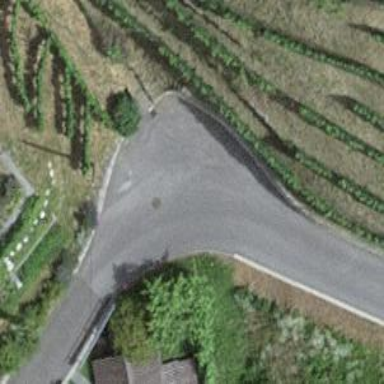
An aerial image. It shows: Turning circle on the road.